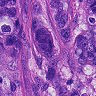
Metastatic tissue present: yes